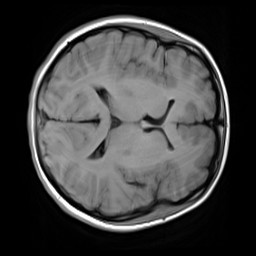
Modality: T1w
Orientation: axial
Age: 20
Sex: female
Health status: healthy
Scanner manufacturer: siemens
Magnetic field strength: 3 T
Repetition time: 4.1 s
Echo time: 0.0085 s